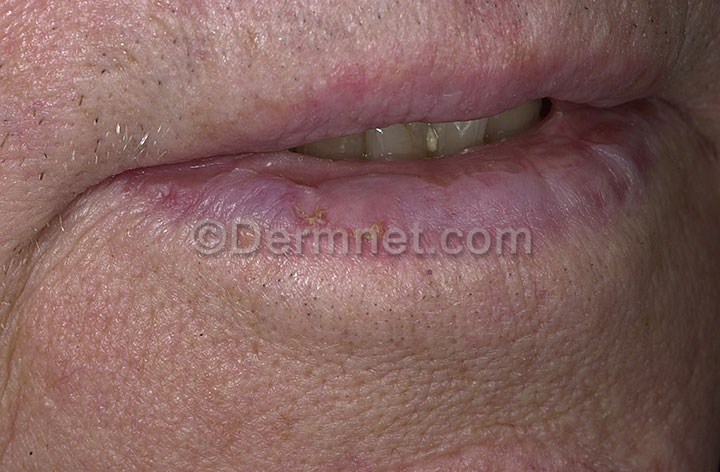
Disease: Actinic Keratosis Basal Cell Carcinoma and other Malignant Lesions